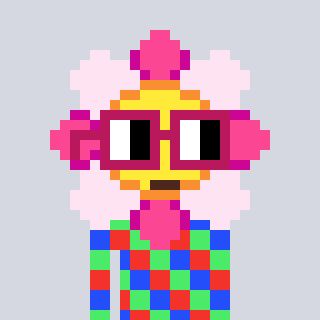
a pixel art character with square dark red glasses, a flower-shaped head and a grayscale-colored body on a cool background